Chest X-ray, PA view. Patient: 55 years old, sex M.
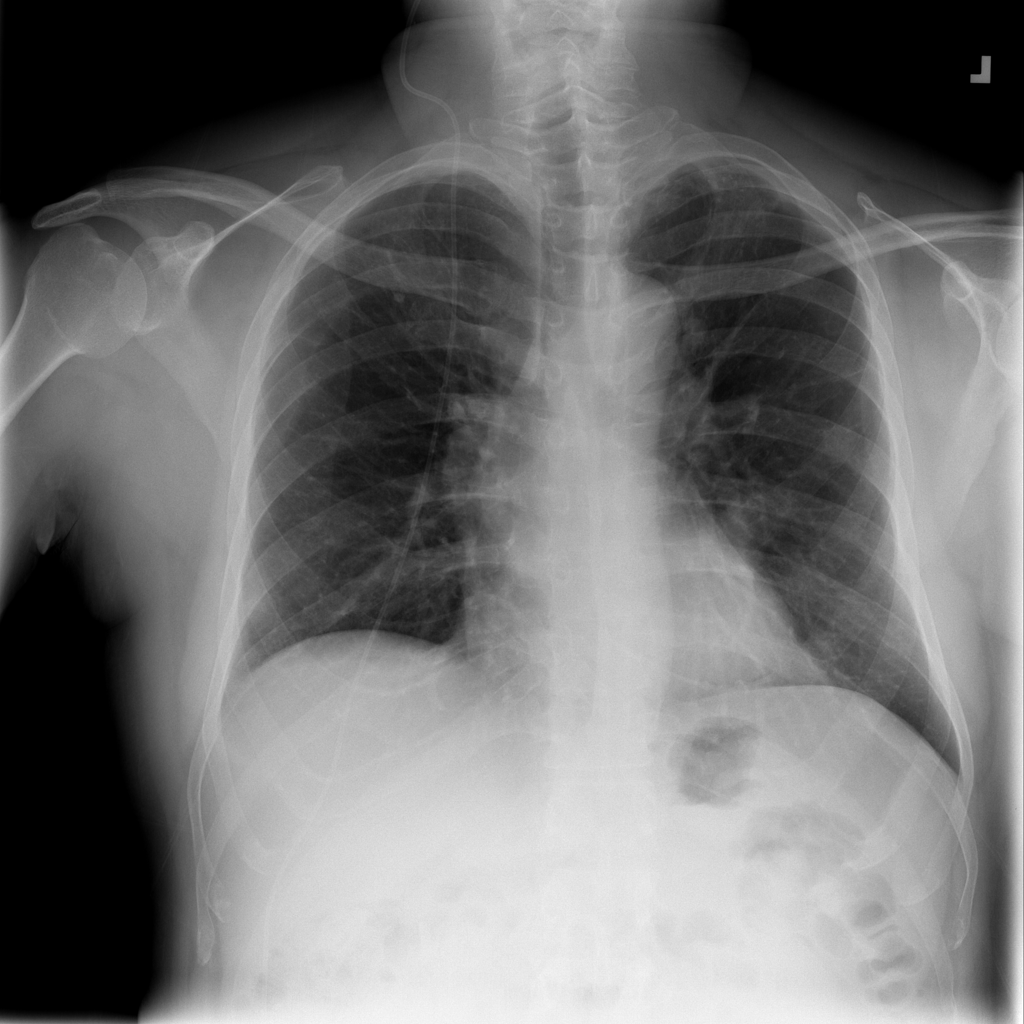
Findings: Nodule, Pleural_Thickening